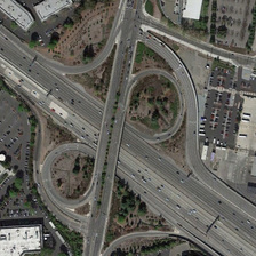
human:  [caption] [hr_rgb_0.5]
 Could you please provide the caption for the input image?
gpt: The line of trees is in the middle of the viaduct. It extends to a busy wide road with a parking lot nearby.

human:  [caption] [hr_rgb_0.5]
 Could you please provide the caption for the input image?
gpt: A row of trees is located in the middle of the viaduct, which spans a busy broad road and has a parking lot nearby.

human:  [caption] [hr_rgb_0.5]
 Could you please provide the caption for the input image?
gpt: You can see an eight-shaped ramp on the viaduct.

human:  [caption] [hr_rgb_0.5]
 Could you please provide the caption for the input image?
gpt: Eight-shaped ramps can be seen on the viaduct.

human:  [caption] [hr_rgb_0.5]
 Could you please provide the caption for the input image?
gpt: Octagonal ramps can be seen on the viaduct.